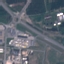
Land use / land cover: Highway